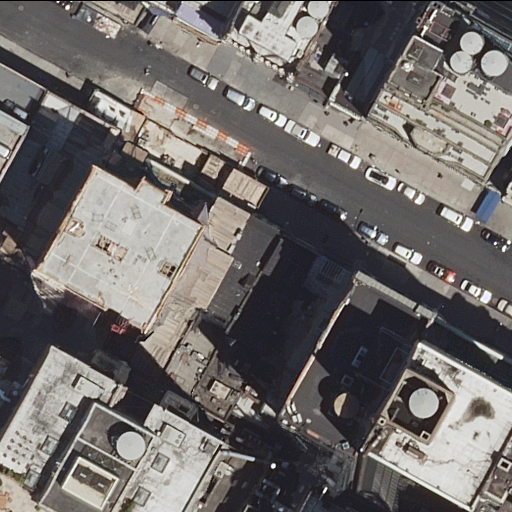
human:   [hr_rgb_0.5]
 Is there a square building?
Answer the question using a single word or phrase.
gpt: no

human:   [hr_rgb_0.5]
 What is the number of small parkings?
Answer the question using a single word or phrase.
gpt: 0

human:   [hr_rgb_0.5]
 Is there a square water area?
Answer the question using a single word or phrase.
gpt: no

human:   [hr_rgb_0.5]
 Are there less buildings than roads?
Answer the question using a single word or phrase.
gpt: no

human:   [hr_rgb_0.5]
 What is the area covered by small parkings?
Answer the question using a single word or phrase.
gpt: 0m2

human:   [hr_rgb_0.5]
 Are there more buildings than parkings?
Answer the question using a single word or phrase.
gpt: yes

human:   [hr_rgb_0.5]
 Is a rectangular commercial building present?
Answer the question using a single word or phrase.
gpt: no

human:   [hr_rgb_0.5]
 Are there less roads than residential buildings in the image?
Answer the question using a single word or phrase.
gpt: yes

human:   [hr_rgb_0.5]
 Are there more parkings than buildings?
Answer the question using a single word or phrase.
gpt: no

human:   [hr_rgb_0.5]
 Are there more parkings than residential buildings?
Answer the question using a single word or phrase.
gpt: no

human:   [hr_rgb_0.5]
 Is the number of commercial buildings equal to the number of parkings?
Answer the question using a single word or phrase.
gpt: no

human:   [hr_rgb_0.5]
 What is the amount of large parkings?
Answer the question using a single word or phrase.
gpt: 1

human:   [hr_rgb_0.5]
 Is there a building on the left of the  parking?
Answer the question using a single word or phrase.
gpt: no

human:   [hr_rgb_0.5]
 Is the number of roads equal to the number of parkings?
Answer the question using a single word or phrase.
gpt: yes

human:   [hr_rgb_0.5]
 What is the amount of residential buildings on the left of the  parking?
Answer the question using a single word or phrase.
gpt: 0

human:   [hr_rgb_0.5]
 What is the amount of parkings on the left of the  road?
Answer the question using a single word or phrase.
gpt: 1

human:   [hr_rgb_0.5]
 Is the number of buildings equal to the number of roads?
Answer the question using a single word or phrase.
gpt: no

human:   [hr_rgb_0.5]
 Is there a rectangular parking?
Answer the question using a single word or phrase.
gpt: yes

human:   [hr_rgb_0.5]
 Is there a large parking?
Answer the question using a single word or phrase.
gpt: yes

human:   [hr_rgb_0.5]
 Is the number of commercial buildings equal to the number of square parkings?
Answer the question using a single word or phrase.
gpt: yes

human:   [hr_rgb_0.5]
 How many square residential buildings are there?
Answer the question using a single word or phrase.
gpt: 0

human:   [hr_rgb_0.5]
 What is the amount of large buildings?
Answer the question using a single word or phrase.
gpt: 7

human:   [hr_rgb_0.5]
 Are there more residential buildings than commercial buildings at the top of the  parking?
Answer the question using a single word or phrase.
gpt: yes

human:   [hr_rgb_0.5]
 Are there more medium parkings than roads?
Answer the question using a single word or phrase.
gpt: no

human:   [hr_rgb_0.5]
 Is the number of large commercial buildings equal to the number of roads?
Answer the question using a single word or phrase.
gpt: no

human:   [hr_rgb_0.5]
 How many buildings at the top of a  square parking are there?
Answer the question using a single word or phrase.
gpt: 0

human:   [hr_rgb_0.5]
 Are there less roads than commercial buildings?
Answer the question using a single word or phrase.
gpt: no

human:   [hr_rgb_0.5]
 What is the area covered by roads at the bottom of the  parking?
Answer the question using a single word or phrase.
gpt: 0m2

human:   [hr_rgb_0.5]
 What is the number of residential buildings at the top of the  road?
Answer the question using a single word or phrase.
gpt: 5

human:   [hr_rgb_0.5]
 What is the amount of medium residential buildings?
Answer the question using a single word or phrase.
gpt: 12

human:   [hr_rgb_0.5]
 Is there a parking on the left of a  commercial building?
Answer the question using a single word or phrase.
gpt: no

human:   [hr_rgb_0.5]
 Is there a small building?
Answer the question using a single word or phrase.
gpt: yes

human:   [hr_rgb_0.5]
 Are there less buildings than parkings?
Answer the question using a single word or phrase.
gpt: no

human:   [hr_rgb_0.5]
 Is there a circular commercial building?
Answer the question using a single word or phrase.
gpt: no

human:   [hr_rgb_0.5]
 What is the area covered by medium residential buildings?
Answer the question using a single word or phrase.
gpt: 2909m2

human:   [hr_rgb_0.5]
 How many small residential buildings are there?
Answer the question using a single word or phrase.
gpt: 4